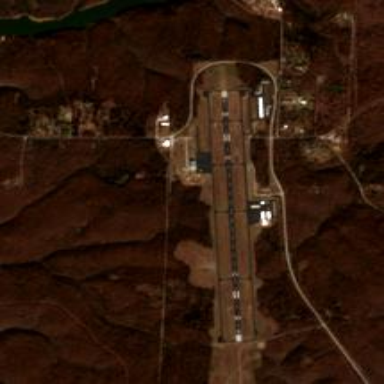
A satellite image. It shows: View of runway in airport.